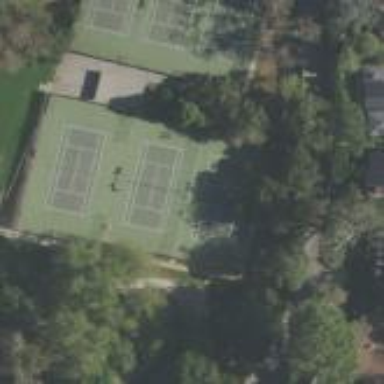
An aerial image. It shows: Tennis court on pitch designated for leisure land.